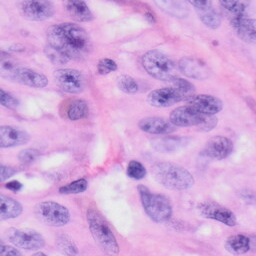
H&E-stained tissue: Skin